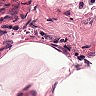
Metastatic tissue present: no